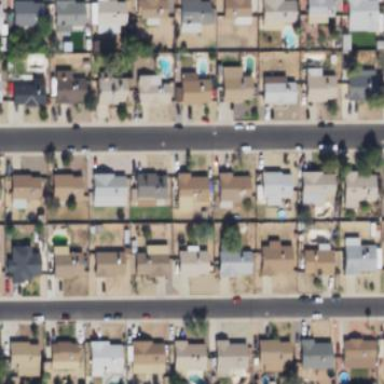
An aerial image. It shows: This residential area consists of single-family homes.